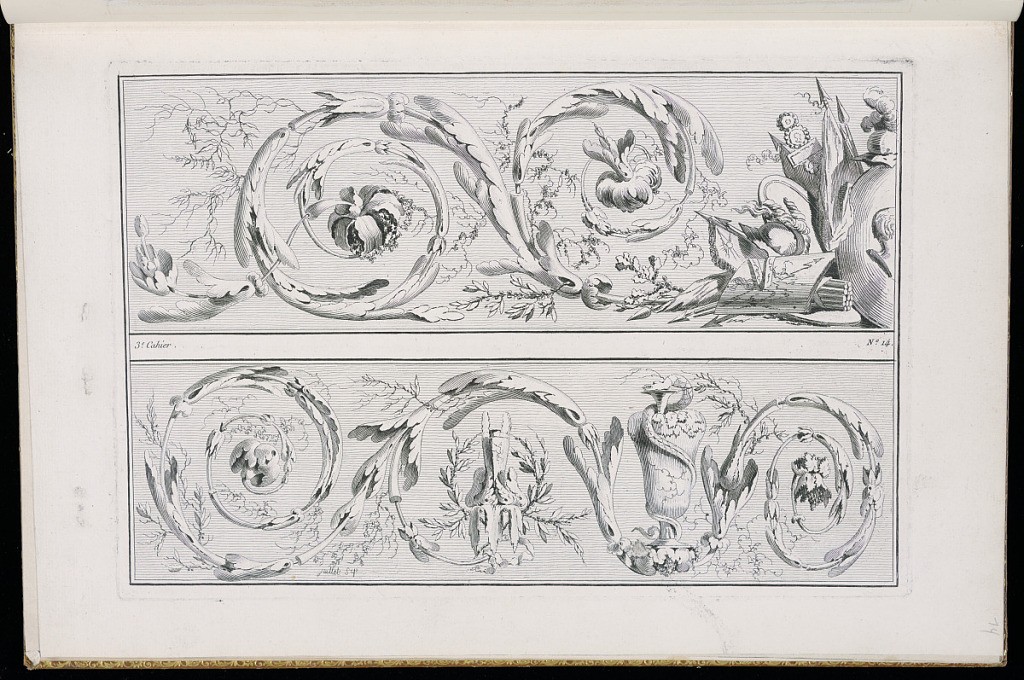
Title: Two Foliate Frieze Designs
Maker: Henri Sallembier, French, ca. 1753 - 1820
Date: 1777
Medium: Etching on laid paper
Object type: Print
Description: Two foliate frieze designs featuring scrolling leaves (rinceaux), rosettes, fleurons, vase, snake, trophy of arms and armor (spears, flags, helmets, arrows, shields). The plate is numbered and signed.